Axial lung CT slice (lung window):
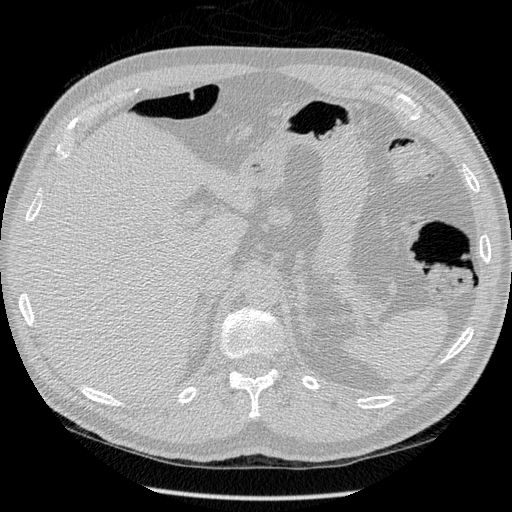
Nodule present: no